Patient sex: F
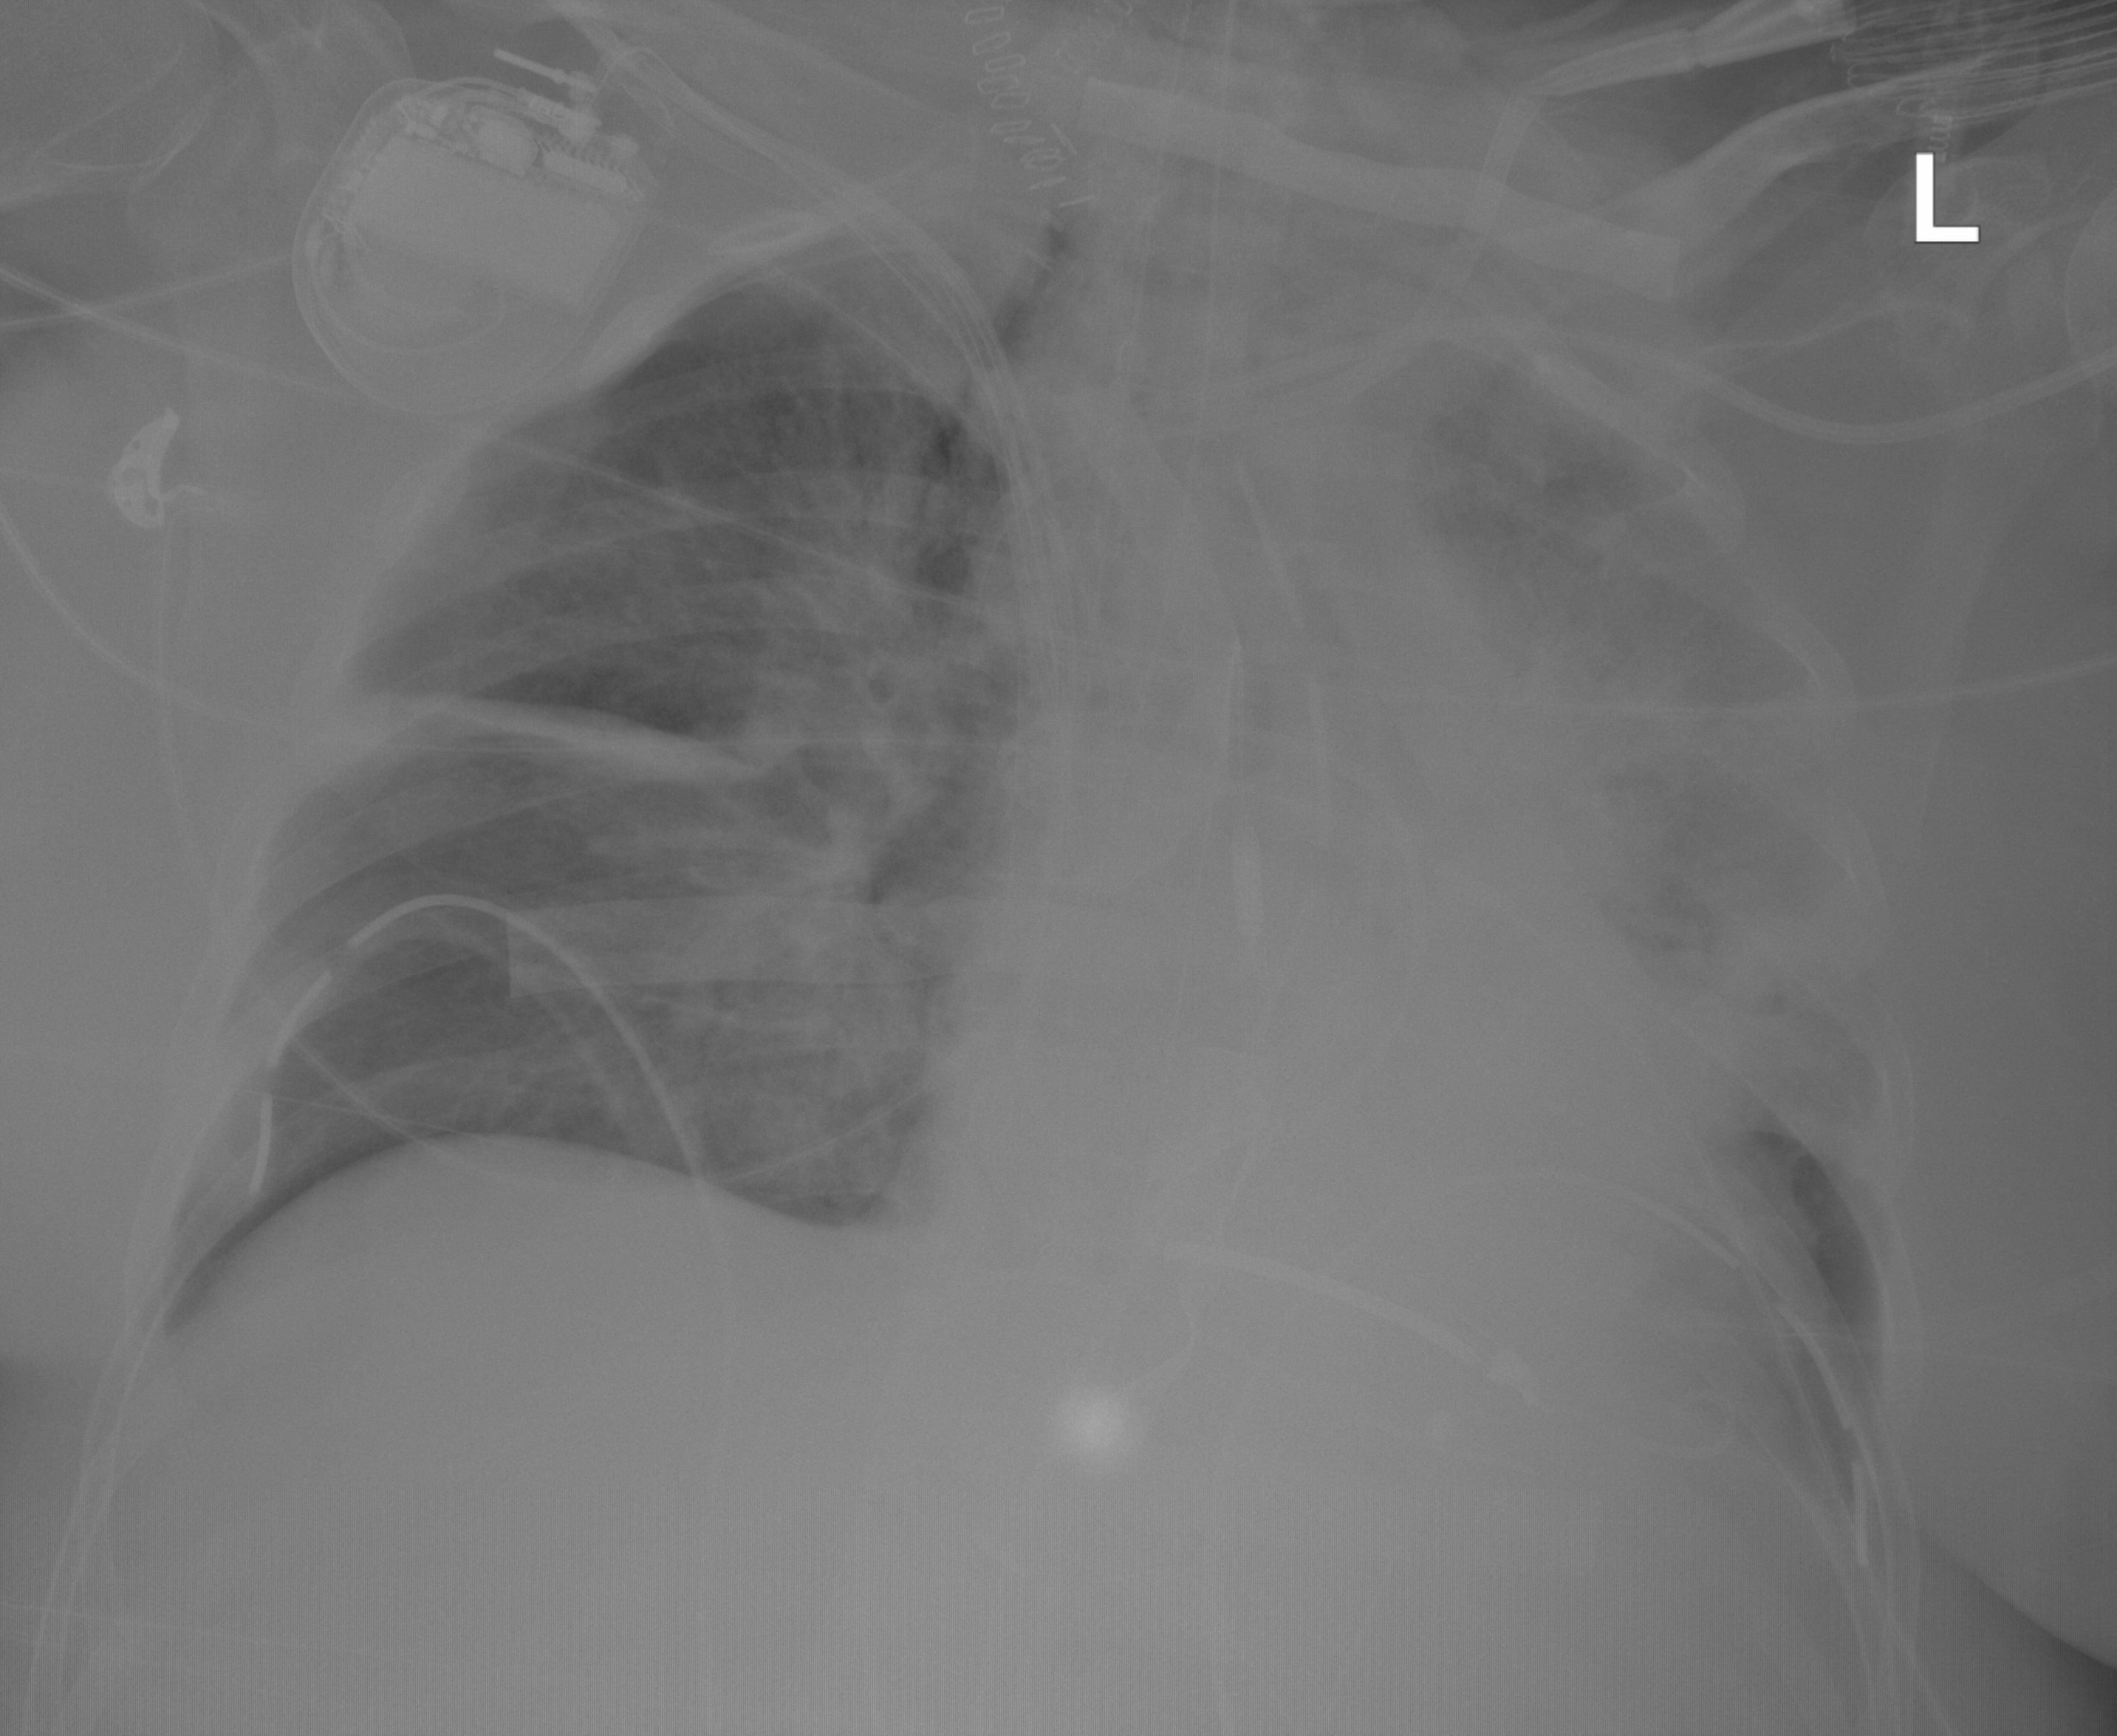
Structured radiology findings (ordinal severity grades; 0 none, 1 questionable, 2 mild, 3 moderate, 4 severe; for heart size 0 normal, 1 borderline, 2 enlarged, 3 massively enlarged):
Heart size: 0
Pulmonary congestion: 2
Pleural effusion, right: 0
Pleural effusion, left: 2
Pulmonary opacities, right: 2
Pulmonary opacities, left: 4
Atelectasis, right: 2
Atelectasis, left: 4